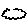
Label: cloud